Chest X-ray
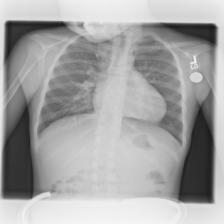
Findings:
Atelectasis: negative
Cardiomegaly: positive
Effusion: negative
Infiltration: negative
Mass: negative
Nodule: negative
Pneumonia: negative
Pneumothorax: negative
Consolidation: negative
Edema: negative
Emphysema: negative
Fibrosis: negative
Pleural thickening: negative
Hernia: negative